Question: Is there a plugin or some other way for XCode 5 to make the symbol navigator more useful,
The point of all this would be that we do not have to click the jump bar, the navigator is always displayed as a tab on the right panel.
The default symbol navigator on the left panel is weak in my opinion.
See attached image.
I ended up creating the plugin myself. You can download it at: <URL>
If you are interested in writing your own plugins, here's a detailed tutorial helping you out: <URL>

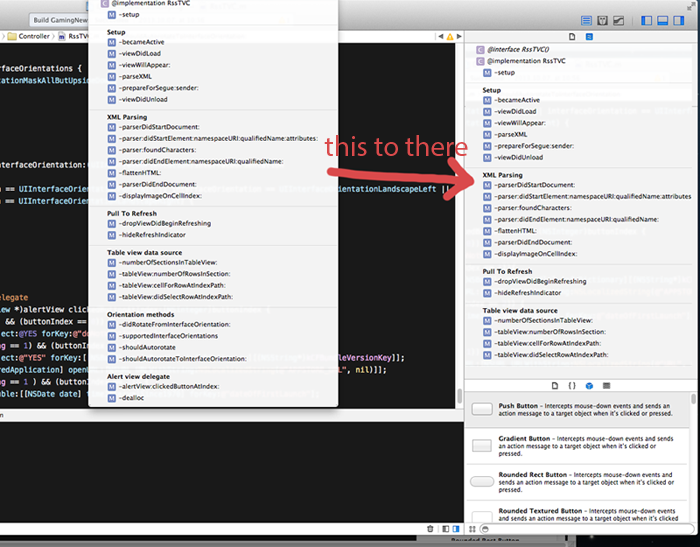
Answer: Not that I know of, but a few techniques that might make your life easier:
1. Press control+6 to bring up that document items pop up (that list of method names and pragma marks) quickly.
2. By the way, when that's up, many people don't know that you can just start typing and it will also do a search in that pop up, pruning out items that don't match what you typed.
3. You might want to consider using the symbol navigator, which you can pull up by pressing command+2 or by tapping the second tab in the navigation panel:
4. Another great tool is Quick Open (shift+command+O (that's the letter "oh")).
5. Code folding is also a way to quickly collapse your code so you can quickly navigate to a particular routine. You can press shift+option+command+left arrow to quickly fold all of your code, scroll to what you need, and then unfold (either all or just that routine).
6. A little more complicated, but you can employ a documentation system. I use appledoc. You can put comments in your code that conform to HeaderDoc or Doxygen formats. So consider the following method declaration: /** Initialize 'Download' operation, downloading from 'url', saving the file to 'path'.
*
* The operation starts when this operation is added to an operation queue.
*
* @param url The remote URL of the file being downloaded.
*
* @param path The local filename of the file being downloaded. This should be the full path of the file (both the path and filename) and should be in a directory that the user has permission.
*
* If this 'nil', the filename will be taken from the 'lastPathComponent' of the URL, and will be stored in the 'Documents' folder.
*
* @return Download operation
*
* @see initWithURL:
*/
- (id)initWithURL:(NSURL *)url path:(NSString *)path;
The structure of this comment is (a) start with /**, not just /*; and (b) specify @param and @return descriptions. When you do this, you can feed your code into one of these documentation engines, and you'll get a nice set of documentation. This includes a class hierarchy, too. But, while we all know we should document our code, but in Xcode 5, we have a more compelling reason to do so, as our comments are automatically integrated into Xcode's native help system, realtime. By inserting these comments in your code, Xcode 5 now automatically shows you the documentation for your methods in the Quick Help window, just like it does for the Cocoa classes. In answer to your question of being able to see the whole class hierarchy, using appledoc you can build and install a "docset" that you can show in Xcode's documentation browser (in the Organizer in Xcode 4.x, in the separate Documentation window in Xcode 5) by navigating to your project's folder running the following command in the Terminal command line: appledoc --project-name MyApp --install-docset --output ../MyAppDocumentation . In addition to building a docset that you can view in Xcode, these documentation systems let you build documentation that you might share with third parties (if you ever need to do that). Appledoc in particular generates a very Apple-like HTML documentation site. For example, here's the documentation for the above method declaration. This separate "build a docset from command line" isn't as slick as an "add in" that you're envisaging, but I find that with Xcode 5's built-in parsing of documentation, I've personally integrated the documenting of my code in my development process. (I'm embarrassed to say that it used to be one of those things that I deferred to the end of the development process.)
For more techniques to streamline your interaction with Xcode, see WWDC 2012 video <URL>.